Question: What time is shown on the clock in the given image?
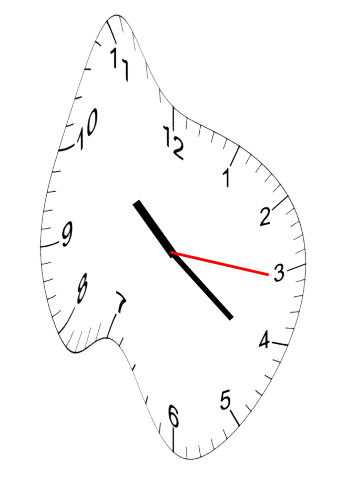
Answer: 10:21:16